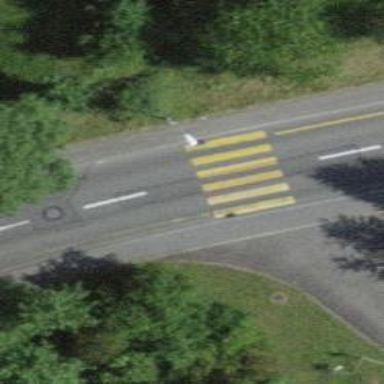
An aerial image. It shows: Uncontrolled road crossing.